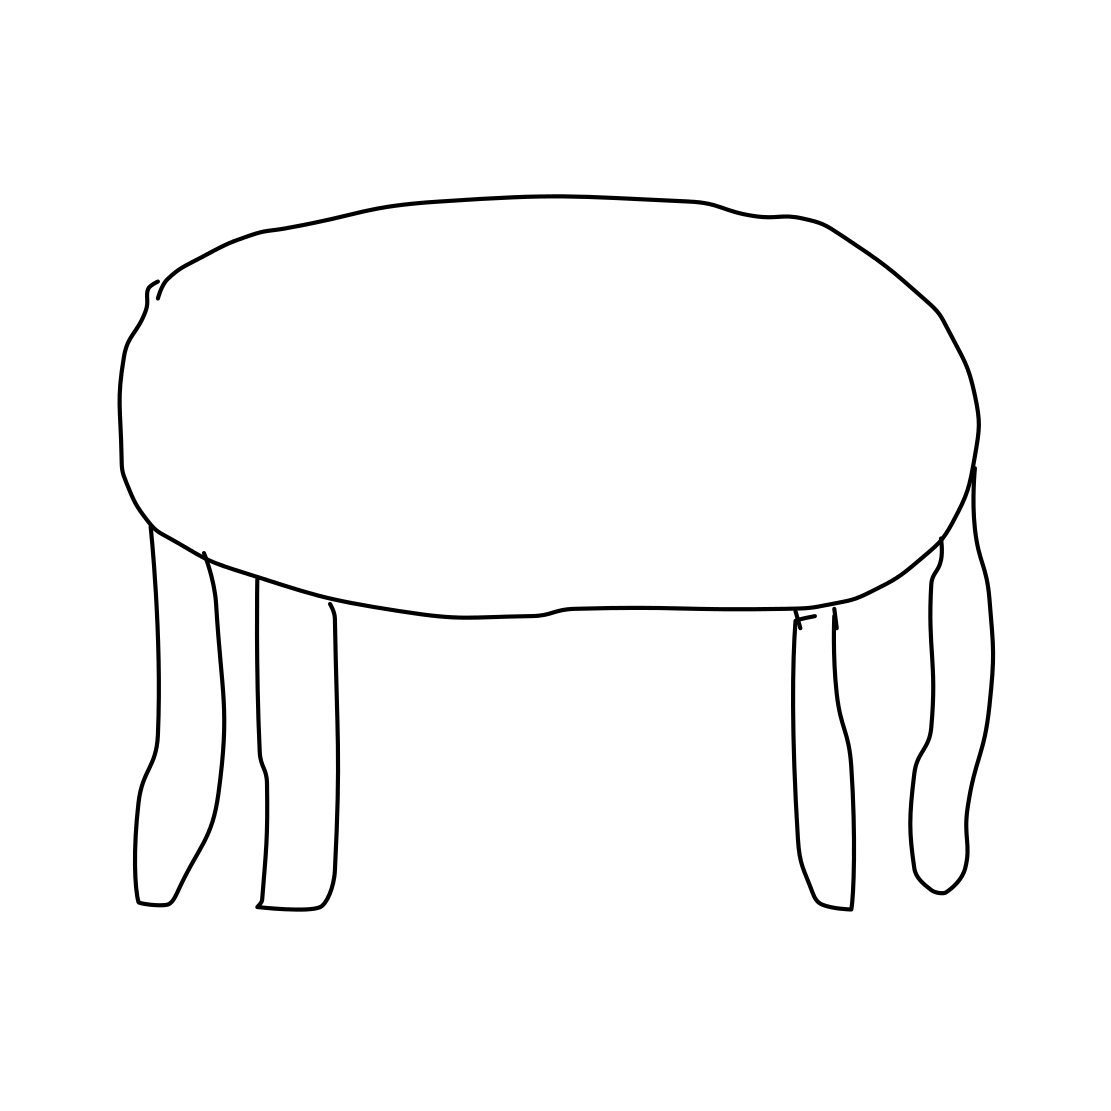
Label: table